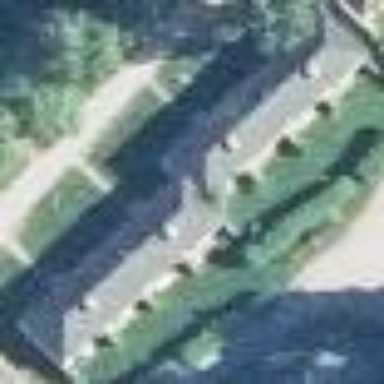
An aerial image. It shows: Terrace building.